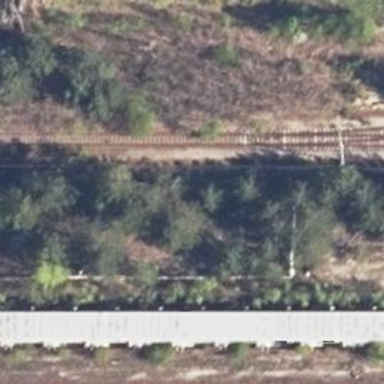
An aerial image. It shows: Railway switch.